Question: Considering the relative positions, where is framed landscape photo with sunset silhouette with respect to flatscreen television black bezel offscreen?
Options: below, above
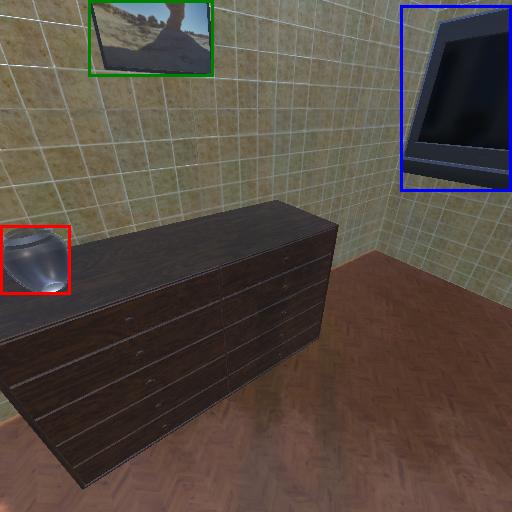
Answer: below